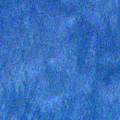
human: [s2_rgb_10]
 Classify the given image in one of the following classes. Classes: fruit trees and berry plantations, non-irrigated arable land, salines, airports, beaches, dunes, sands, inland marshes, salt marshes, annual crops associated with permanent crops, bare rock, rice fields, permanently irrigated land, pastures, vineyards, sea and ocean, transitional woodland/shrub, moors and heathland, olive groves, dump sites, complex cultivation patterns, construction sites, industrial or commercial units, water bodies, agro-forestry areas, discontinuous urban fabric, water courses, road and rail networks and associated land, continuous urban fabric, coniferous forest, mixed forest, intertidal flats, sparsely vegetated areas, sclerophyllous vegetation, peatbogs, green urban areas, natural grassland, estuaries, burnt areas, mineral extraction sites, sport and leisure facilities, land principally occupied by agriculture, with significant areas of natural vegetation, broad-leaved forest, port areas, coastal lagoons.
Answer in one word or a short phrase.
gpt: sea and ocean